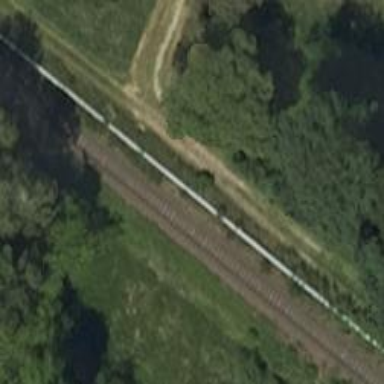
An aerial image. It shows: Railway milestone.